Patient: sex M, age 33
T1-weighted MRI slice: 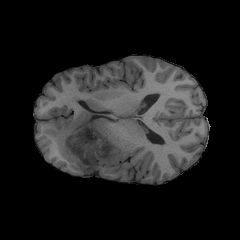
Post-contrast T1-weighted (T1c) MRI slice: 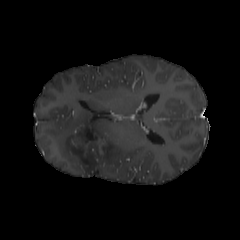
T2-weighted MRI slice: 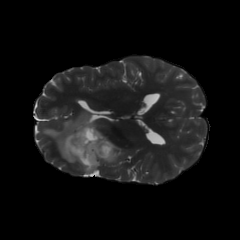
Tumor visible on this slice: yes
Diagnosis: Astrocytoma, IDH-mutant
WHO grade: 4